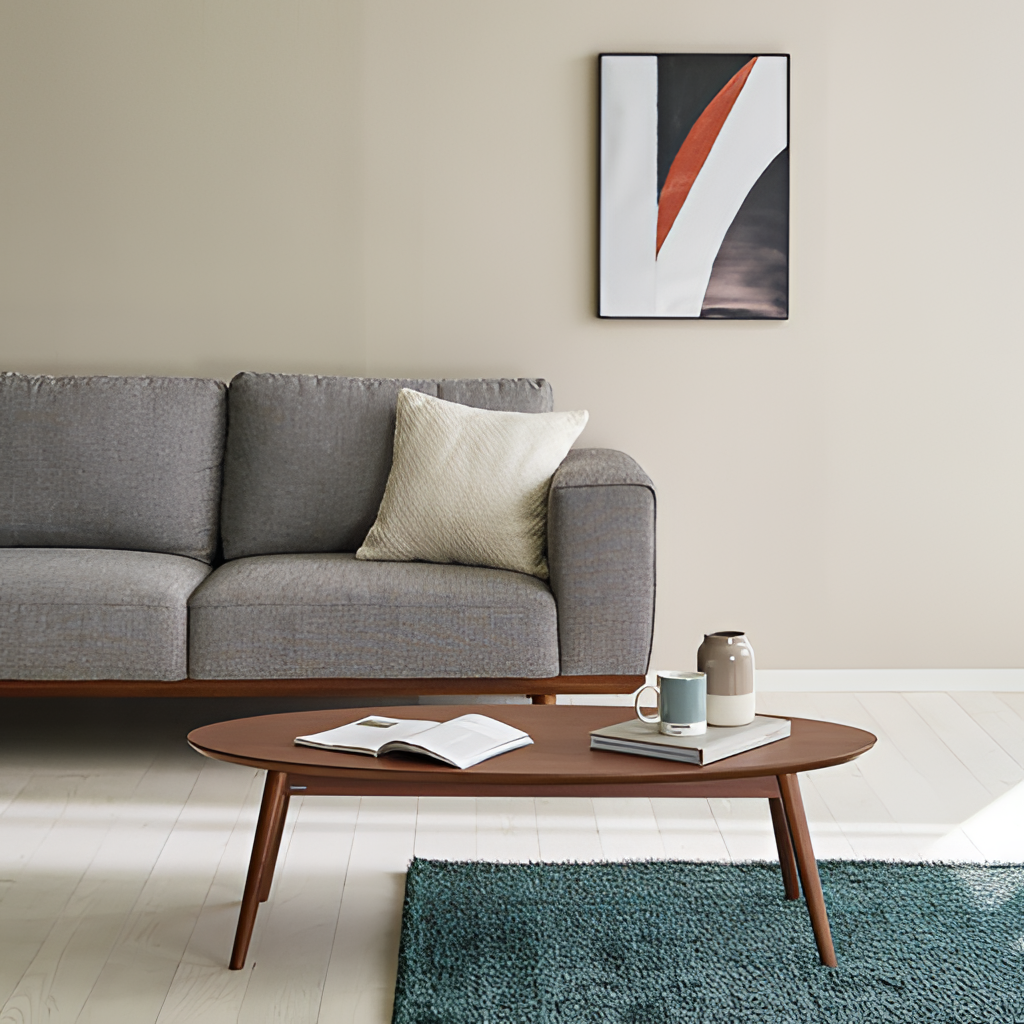
gray fabric sofa, living room, wood flooring, with plank pattern, contemporary, paint wallpaper, with solid pattern